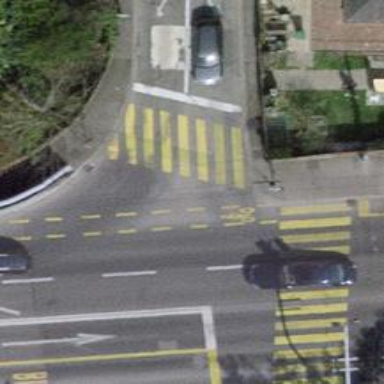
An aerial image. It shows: Crossing with traffic signals.